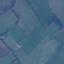
Label: Pasture